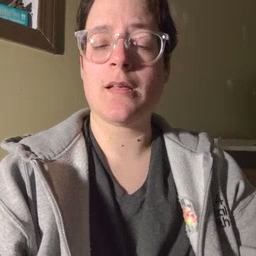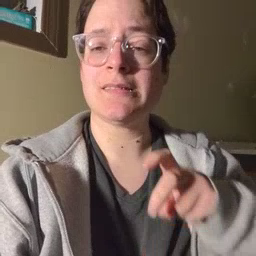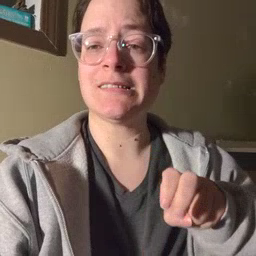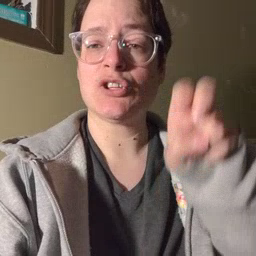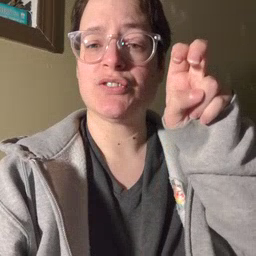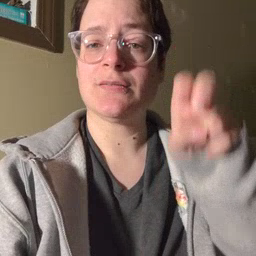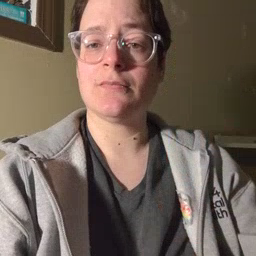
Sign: stairs